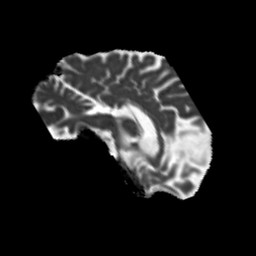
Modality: MD
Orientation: sagittal
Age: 58
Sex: male
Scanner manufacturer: siemens
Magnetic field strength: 3 T
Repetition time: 5.25 s
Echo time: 0.08 s